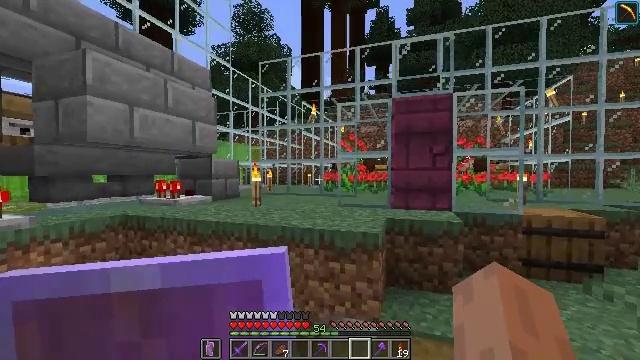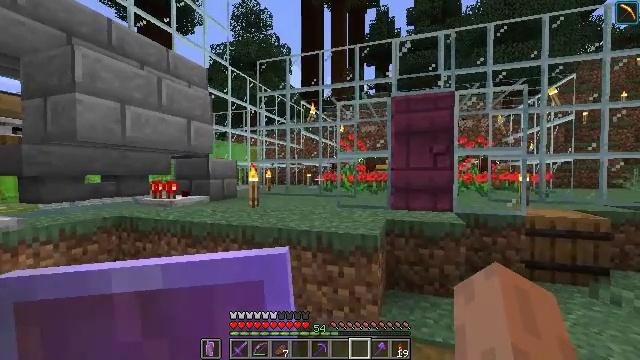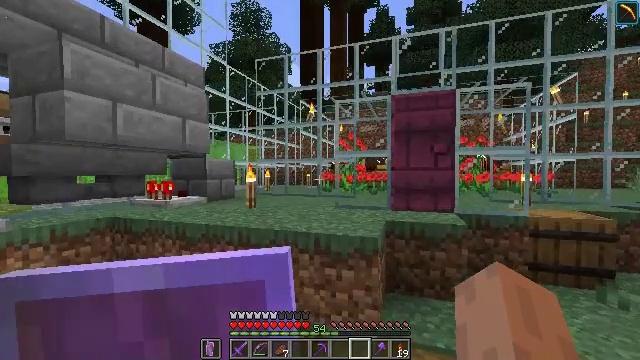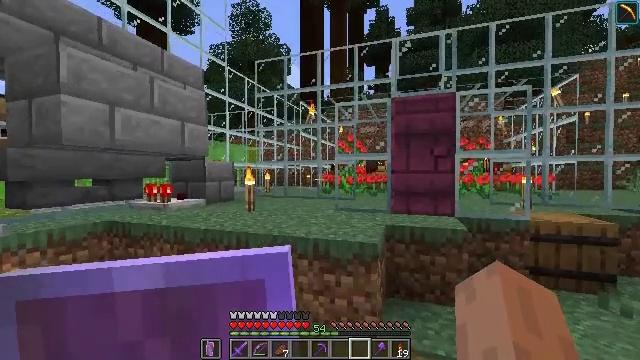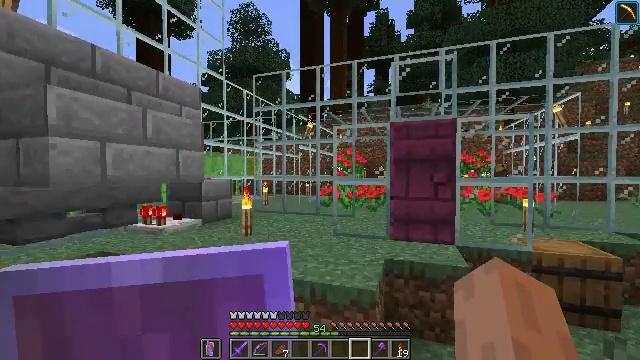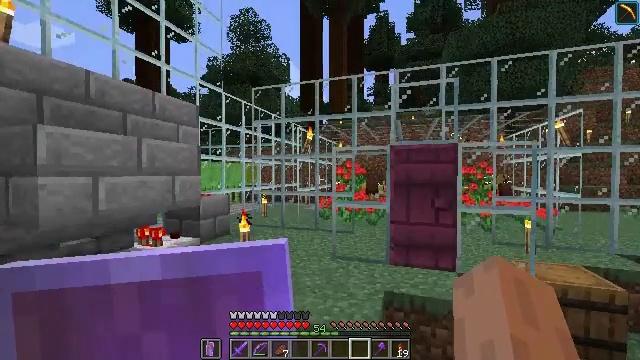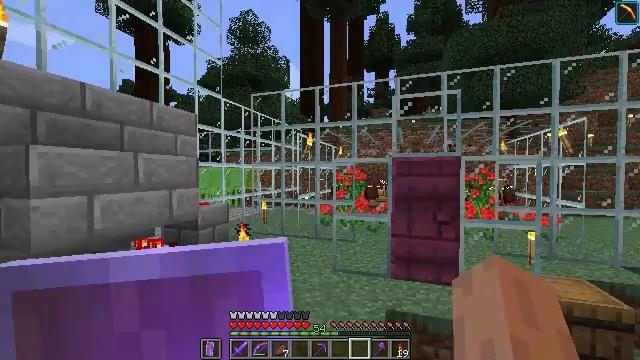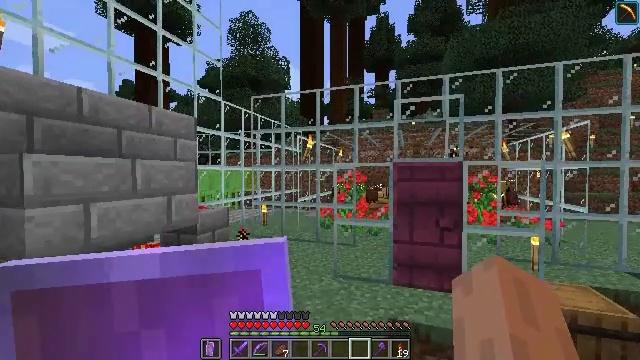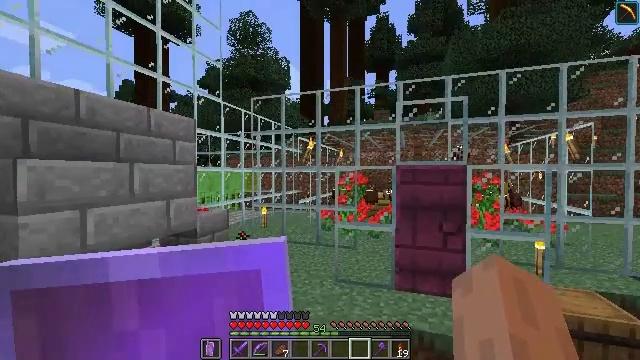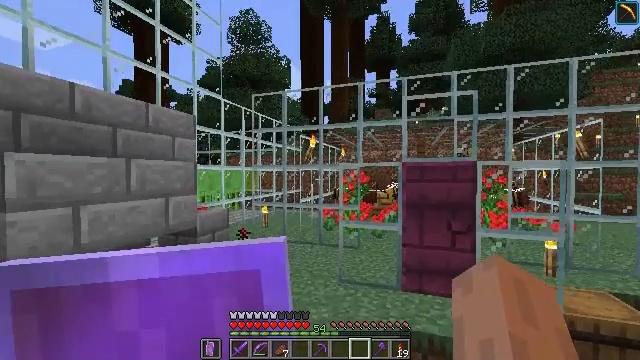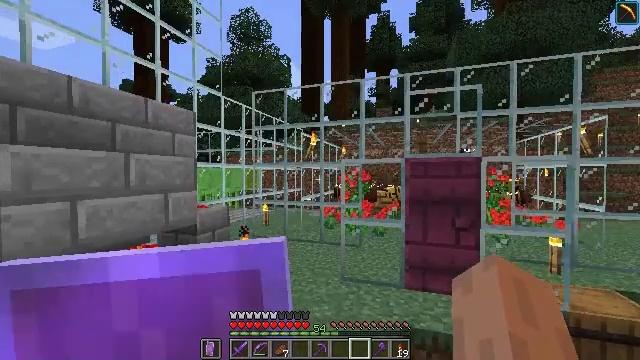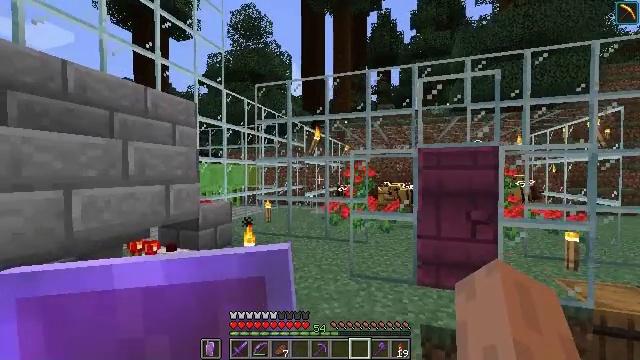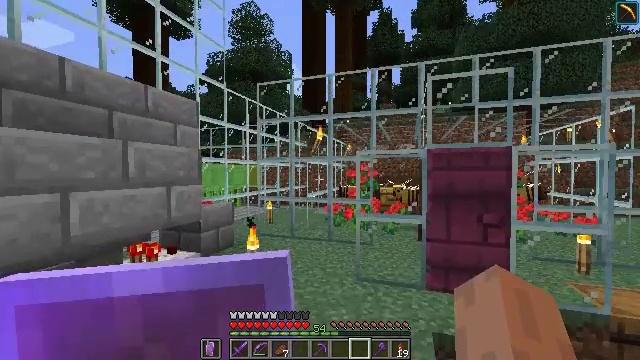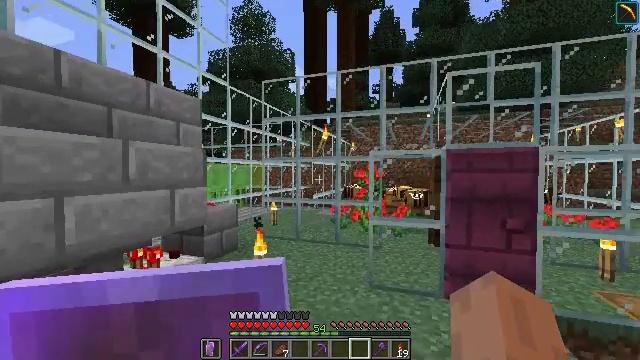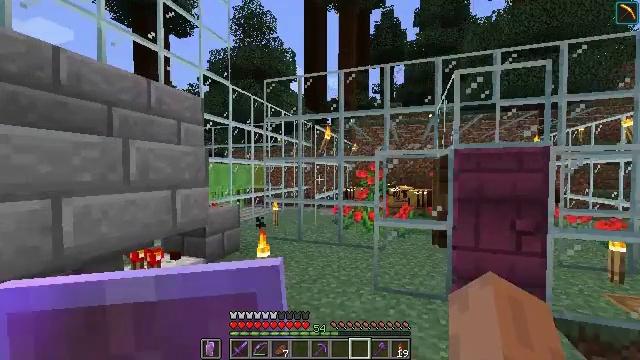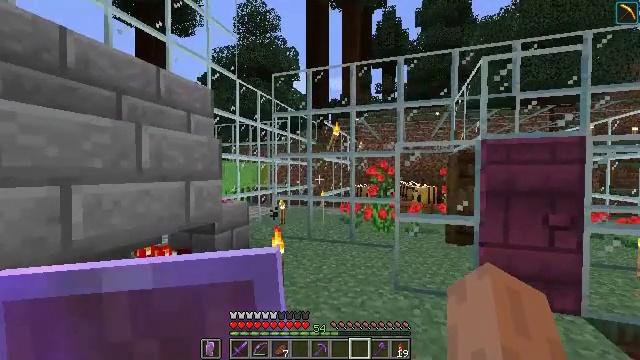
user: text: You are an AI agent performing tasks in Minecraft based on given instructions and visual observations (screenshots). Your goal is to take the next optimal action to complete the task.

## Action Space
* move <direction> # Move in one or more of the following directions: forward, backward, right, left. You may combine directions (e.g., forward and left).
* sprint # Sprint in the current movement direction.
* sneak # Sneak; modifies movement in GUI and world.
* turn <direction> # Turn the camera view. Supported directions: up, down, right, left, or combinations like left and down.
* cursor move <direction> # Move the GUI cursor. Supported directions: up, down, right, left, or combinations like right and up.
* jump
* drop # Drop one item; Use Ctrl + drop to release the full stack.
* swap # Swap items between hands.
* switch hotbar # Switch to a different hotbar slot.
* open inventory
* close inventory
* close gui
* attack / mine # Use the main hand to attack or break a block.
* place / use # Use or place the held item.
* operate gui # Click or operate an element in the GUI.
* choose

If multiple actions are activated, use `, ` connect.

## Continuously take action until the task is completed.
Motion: motion action
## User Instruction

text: Kill mobs.
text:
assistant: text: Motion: move forward and move left
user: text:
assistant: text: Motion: move forward and move left
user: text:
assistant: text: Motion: move forward and move left, jump
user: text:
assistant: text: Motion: move forward and move left, jump
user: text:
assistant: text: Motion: move forward and move left, jump
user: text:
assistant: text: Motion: move forward and move left, jump
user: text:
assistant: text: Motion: move forward and move left
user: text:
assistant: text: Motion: move forward and move left
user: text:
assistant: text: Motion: move forward and move left
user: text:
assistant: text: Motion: move forward and move left
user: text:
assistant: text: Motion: move forward and move left
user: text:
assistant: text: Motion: move forward and move left
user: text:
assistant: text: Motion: move forward and move left
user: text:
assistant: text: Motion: move forward and move left
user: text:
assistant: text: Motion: move left
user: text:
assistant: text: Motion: turn right
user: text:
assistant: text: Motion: turn right and down
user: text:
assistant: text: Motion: turn right and down
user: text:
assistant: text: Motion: turn right and down
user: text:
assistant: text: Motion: no_op
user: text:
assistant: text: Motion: no_op
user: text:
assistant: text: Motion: no_op
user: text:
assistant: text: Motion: no_op
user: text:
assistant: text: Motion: no_op
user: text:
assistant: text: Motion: no_op
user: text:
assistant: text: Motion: turn left
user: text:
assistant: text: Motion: turn left
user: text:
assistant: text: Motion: no_op
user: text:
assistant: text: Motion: no_op
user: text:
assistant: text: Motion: no_op